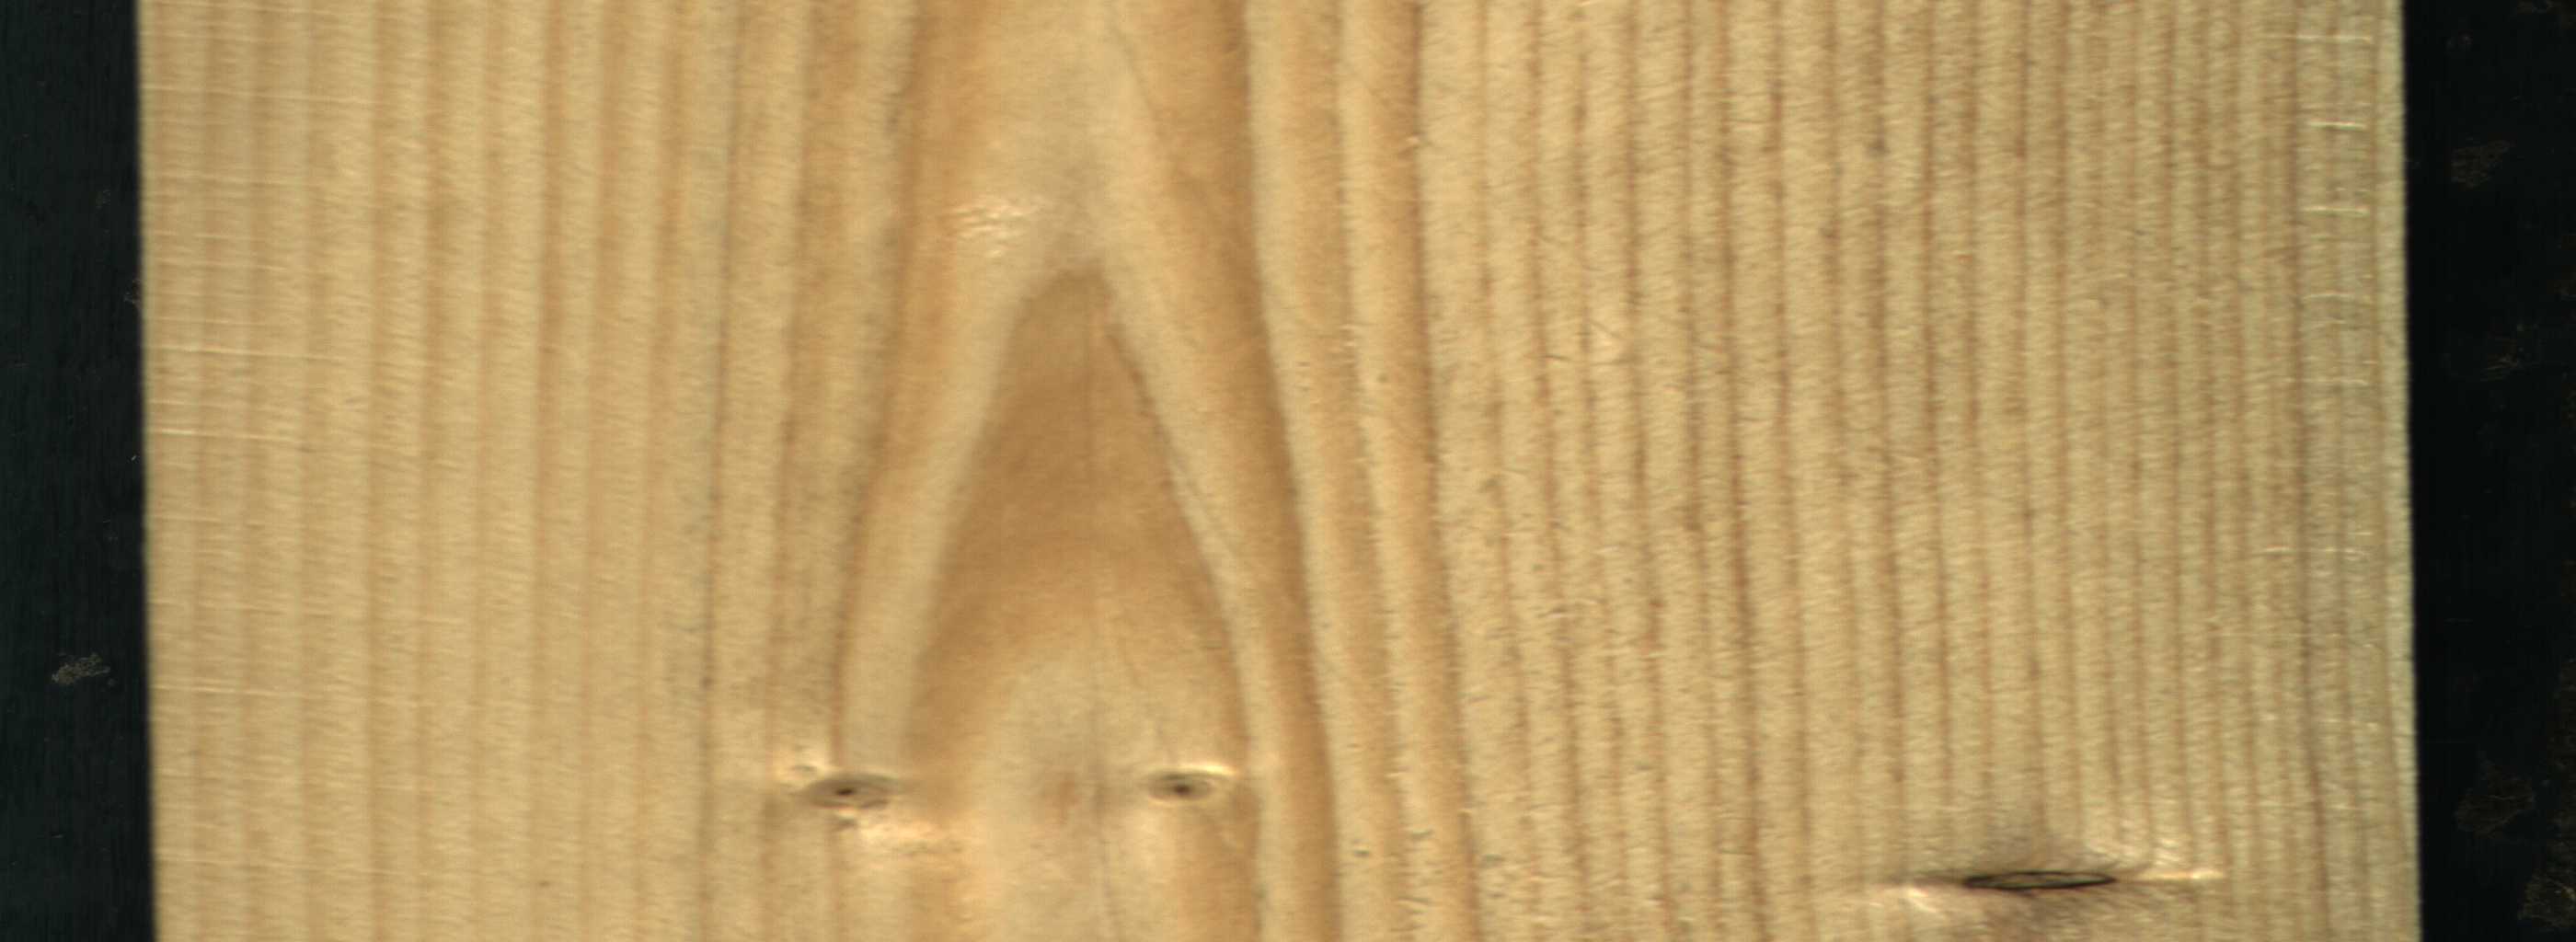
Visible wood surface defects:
Dead_Knot
Live_Knot
Live_Knot